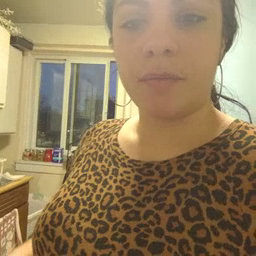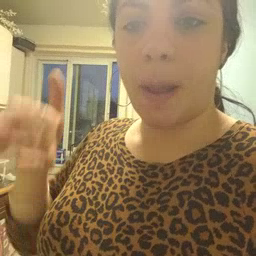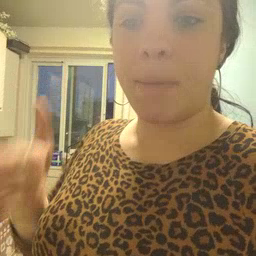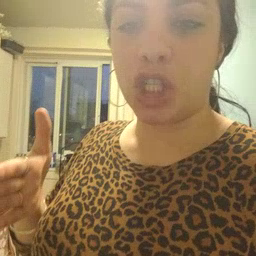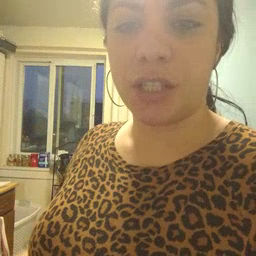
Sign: person